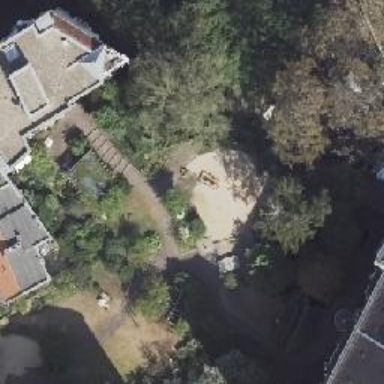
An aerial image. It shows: Playground area for leisure activities on the land.